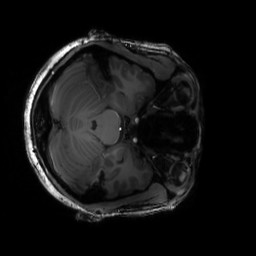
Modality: T1w
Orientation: axial
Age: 24
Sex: female
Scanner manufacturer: siemens
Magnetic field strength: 6.98 T
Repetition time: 3 s
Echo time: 0.00388 s